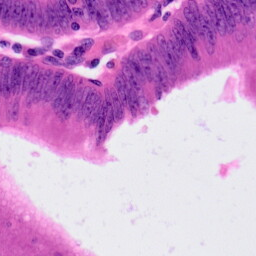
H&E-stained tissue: Colon